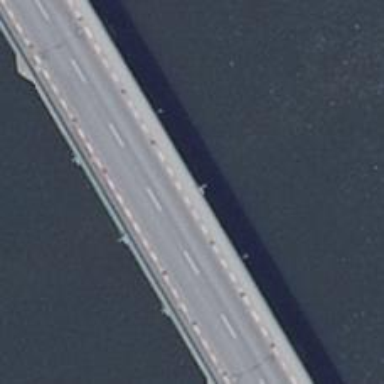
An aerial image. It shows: There is bridge in the image.